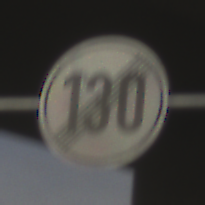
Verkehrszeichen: EndeGeschwindigkeit130
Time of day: SunriseSunset
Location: Outdoor (Suburban)
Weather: PartlyCloudy
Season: NotSpecified
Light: Natural